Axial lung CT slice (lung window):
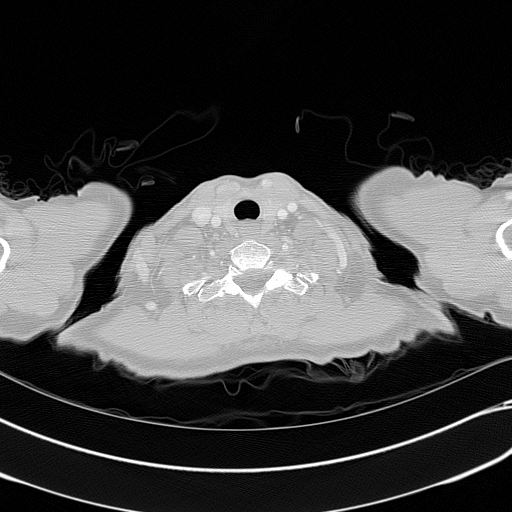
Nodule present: no